Aerial crown-view tile of a tropical tree (Barro Colorado Island, Panama), acquired 20250915:
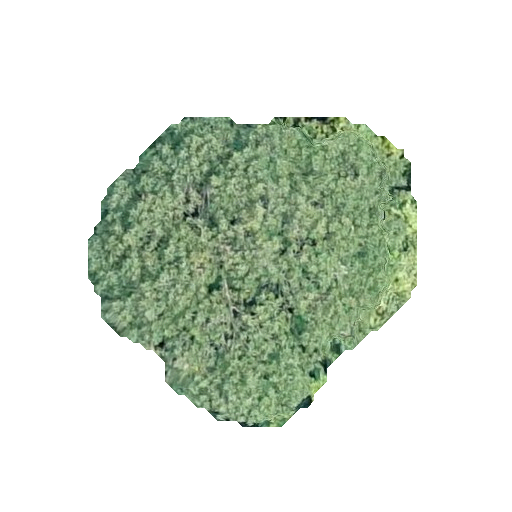
Species: Astronium graveolens
GBIF accepted scientific name: Astronium graveolens
Crown area: 109.018 m²